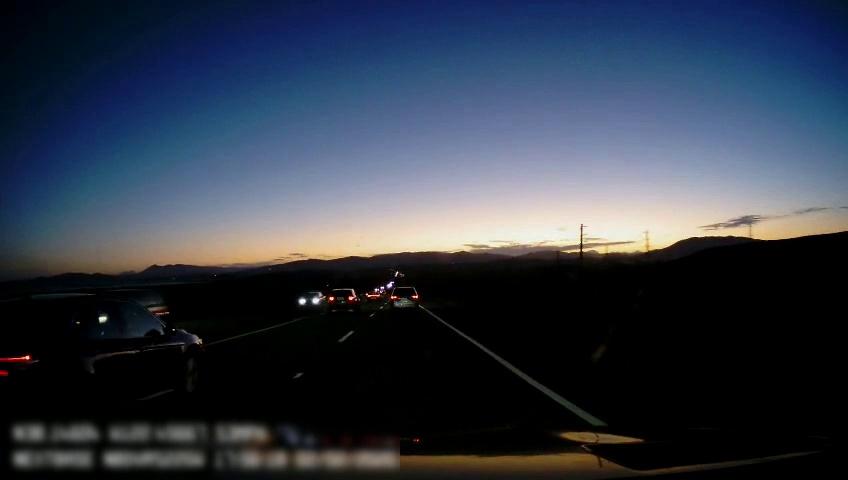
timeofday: Dusk/Dawn/Twilight
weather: Sunny
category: Drivable Space
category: Vehicles | Car
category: Vehicles | Car
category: Vehicles | Car
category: Vehicles | SUV
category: Vehicles | SUV
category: Vehicles | Car
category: Lanes | Alternate Lane
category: Lanes | Current Lane
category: Lanes | Current Lane